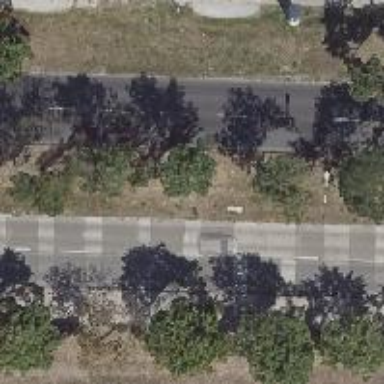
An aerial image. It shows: Avenue lined with deciduous broadleaved trees.